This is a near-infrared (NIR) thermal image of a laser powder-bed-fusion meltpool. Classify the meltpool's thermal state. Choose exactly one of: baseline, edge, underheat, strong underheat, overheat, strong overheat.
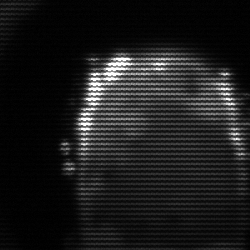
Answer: baseline